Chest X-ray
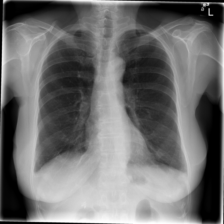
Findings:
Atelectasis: negative
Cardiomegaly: negative
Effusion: negative
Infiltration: negative
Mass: negative
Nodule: negative
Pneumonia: negative
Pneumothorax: negative
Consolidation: negative
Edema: negative
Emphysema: negative
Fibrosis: negative
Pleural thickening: positive
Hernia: negative